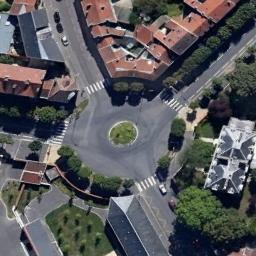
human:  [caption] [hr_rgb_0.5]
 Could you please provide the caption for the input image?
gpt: The roundabout is next to buildings and trees .

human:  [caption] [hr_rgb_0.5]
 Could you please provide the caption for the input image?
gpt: There are many trees and buildings around the roundabout .

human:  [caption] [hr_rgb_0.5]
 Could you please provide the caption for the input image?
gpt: There are several moving vehicles on the road at the roundabout, Many buildings and some trees and a few lawns around the roundabout .

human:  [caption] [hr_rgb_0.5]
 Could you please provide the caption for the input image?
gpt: The roundabout with four exits and entrances is surrounded by some buildings .

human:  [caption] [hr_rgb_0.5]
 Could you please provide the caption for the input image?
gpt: There are some brown buildings and green trees beside the roundabout .